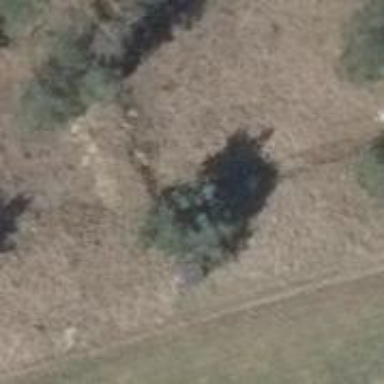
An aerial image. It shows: Deciduous broadleaved tree.